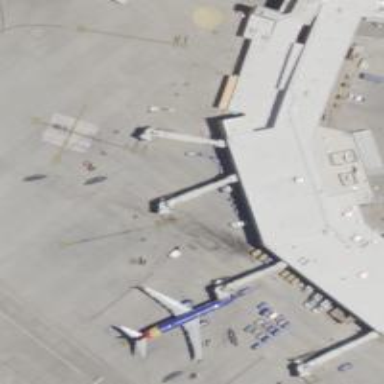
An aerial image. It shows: Airport gate.